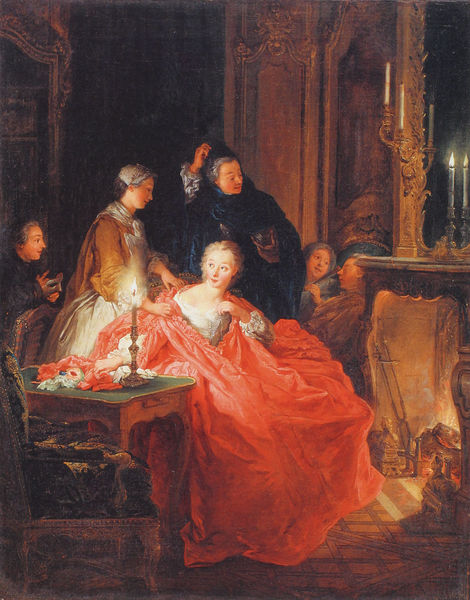
Titel: Die Rückkehr vom Ball
Künstler: Jean - Francois de Troy
Institution: Privatsammlung
Schlagwörter: frauen, frau, kleid, männer, tisch, rot, schleier, tuch, prinzessin, zofe, kerzen, königin, prunkvoll, herrin, dienstmagt, bariock, spiegel#